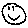
Label: smiley face